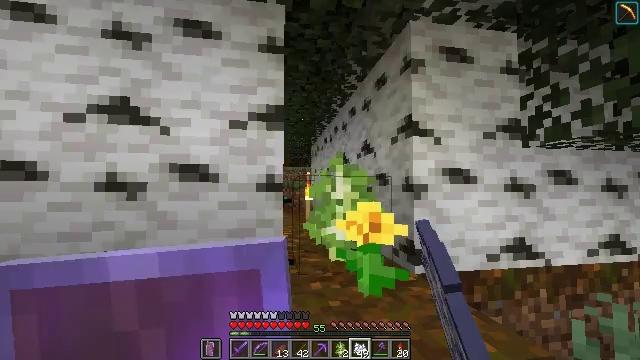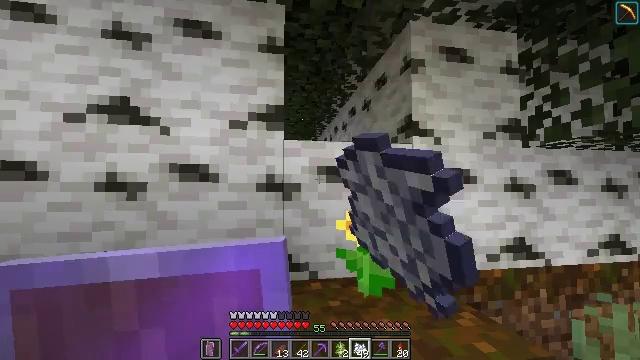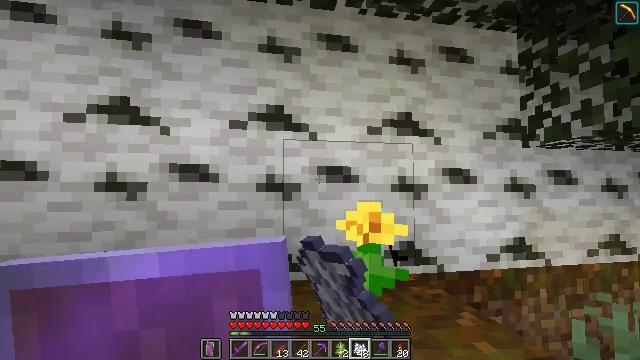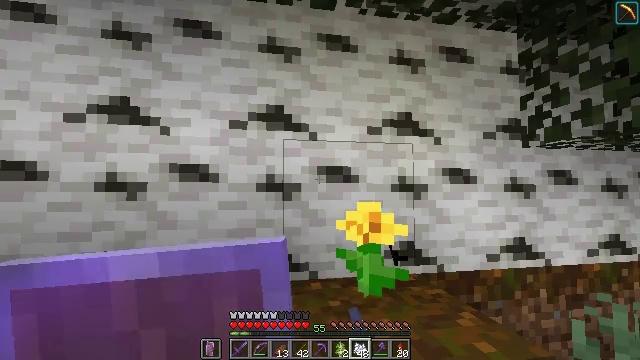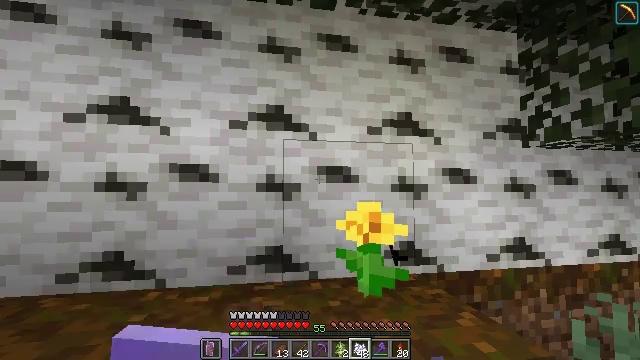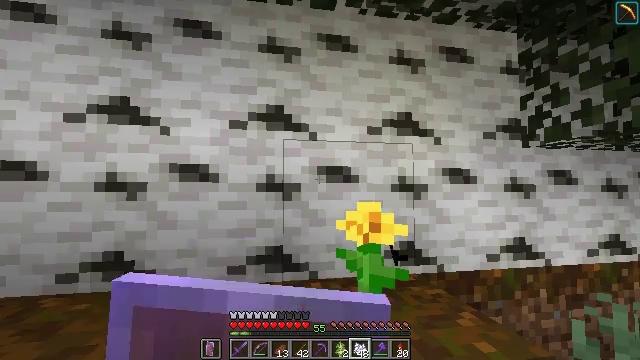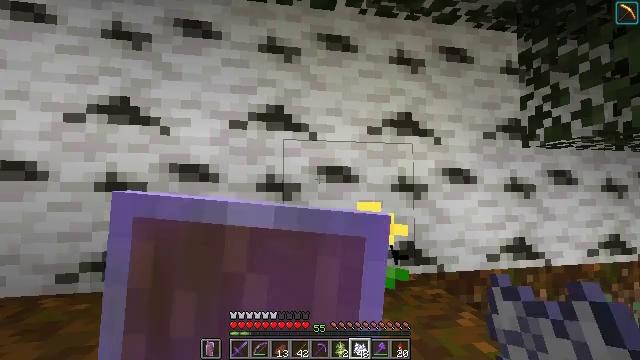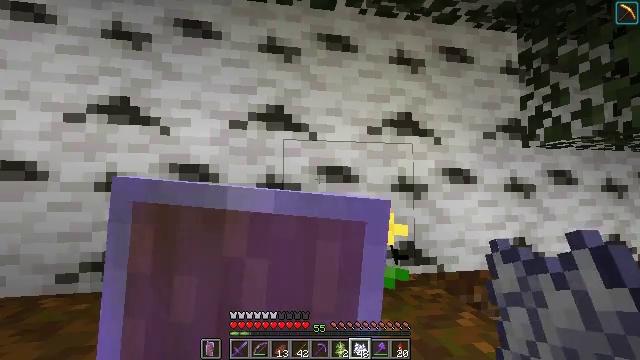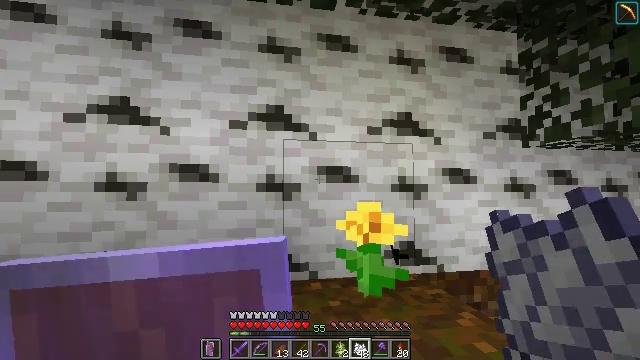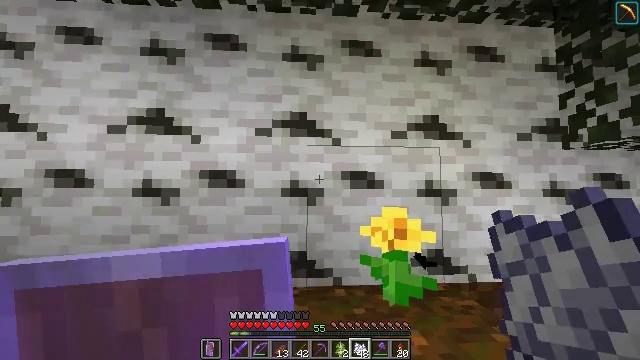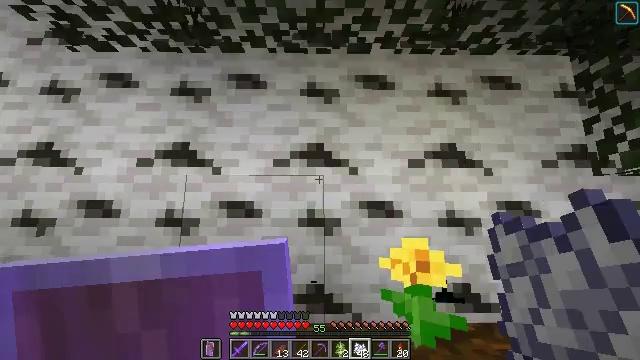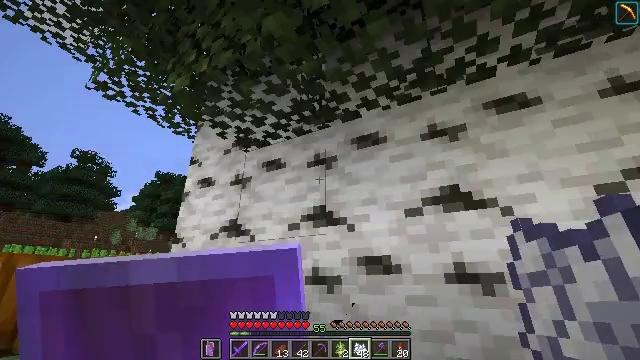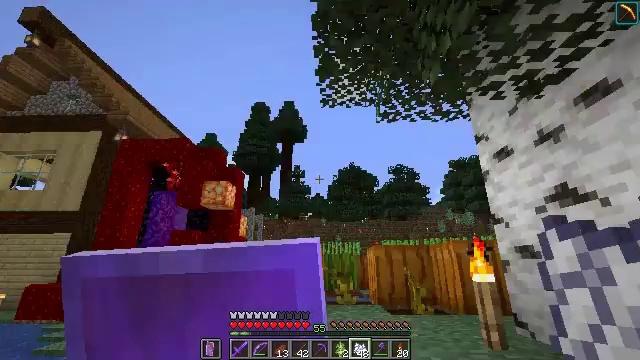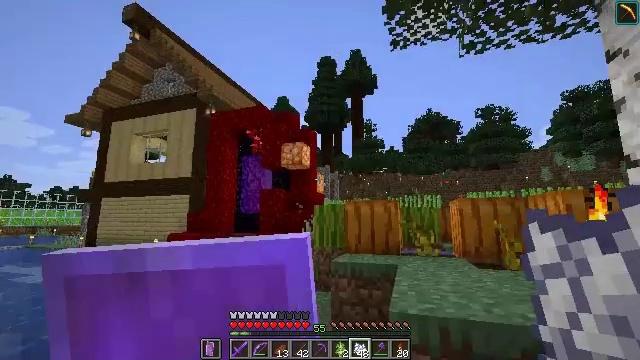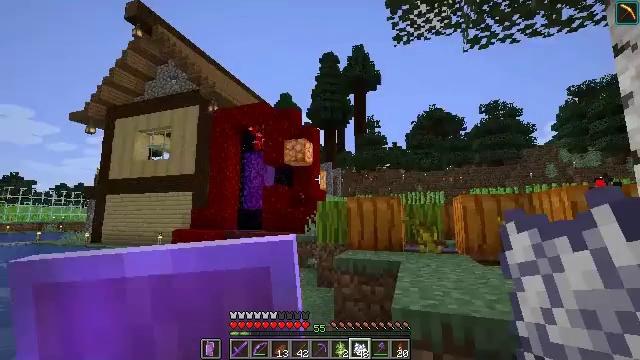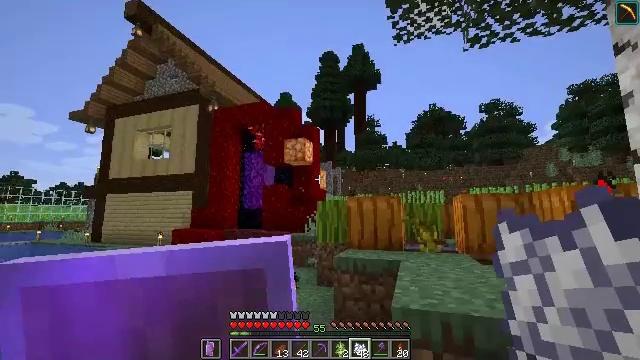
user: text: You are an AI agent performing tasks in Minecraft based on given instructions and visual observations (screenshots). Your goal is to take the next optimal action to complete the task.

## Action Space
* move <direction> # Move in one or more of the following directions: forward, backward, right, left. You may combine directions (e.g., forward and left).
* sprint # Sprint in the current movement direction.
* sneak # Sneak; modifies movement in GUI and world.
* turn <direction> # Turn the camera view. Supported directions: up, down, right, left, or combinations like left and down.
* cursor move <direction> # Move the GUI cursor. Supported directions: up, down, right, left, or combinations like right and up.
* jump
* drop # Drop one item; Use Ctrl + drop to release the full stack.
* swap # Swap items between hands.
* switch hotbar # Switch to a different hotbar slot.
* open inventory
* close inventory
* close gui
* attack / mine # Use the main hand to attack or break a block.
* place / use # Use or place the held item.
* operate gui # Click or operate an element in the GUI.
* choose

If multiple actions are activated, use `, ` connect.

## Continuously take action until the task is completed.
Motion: motion action
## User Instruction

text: Harvest birch logs from birch trees.
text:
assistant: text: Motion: use / place
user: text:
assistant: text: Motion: use / place
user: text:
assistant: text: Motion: use / place
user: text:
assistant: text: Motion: use / place
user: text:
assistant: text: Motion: use / place
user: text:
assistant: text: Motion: use / place
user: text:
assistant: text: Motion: use / place
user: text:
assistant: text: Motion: no_op
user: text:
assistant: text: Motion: turn left and up
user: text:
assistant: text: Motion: turn left and up
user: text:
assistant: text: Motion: turn left and up
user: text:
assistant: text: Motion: turn left and down
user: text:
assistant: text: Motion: turn left and down
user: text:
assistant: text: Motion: no_op
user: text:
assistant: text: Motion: no_op
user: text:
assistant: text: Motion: turn down
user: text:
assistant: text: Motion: move forward
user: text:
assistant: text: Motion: move forward
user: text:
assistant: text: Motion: move forward, turn right and down
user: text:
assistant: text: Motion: move forward, turn right and down
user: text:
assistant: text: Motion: move forward, turn right and down
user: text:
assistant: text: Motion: move forward, turn right
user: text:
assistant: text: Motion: move forward, turn right, jump
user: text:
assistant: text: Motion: move forward, turn right, jump
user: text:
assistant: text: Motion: move forward, turn right and down, jump
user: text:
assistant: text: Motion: move forward, turn right, jump
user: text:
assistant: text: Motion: move forward and move left, turn right
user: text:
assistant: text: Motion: move forward and move left, turn right and down
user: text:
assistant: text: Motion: move forward and move left, turn right and down
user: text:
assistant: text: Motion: move forward and move left